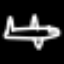
Label: airplane